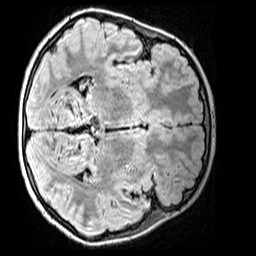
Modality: FLAIR
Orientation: axial
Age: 12
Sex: male
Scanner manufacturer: siemens
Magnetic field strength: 3 T
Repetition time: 5 s
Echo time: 0.388 s